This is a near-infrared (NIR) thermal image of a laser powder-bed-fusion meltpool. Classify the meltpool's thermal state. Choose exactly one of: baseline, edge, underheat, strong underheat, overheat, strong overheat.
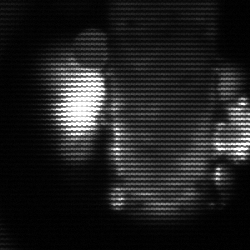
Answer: strong underheat